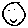
Label: smiley face